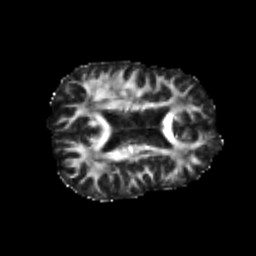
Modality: FA
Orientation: axial
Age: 22
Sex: male
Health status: healthy
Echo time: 0.074 s